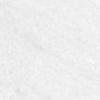
Label: no_change